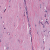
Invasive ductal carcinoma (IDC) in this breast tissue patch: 1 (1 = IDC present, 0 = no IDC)